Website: macys
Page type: billing-address
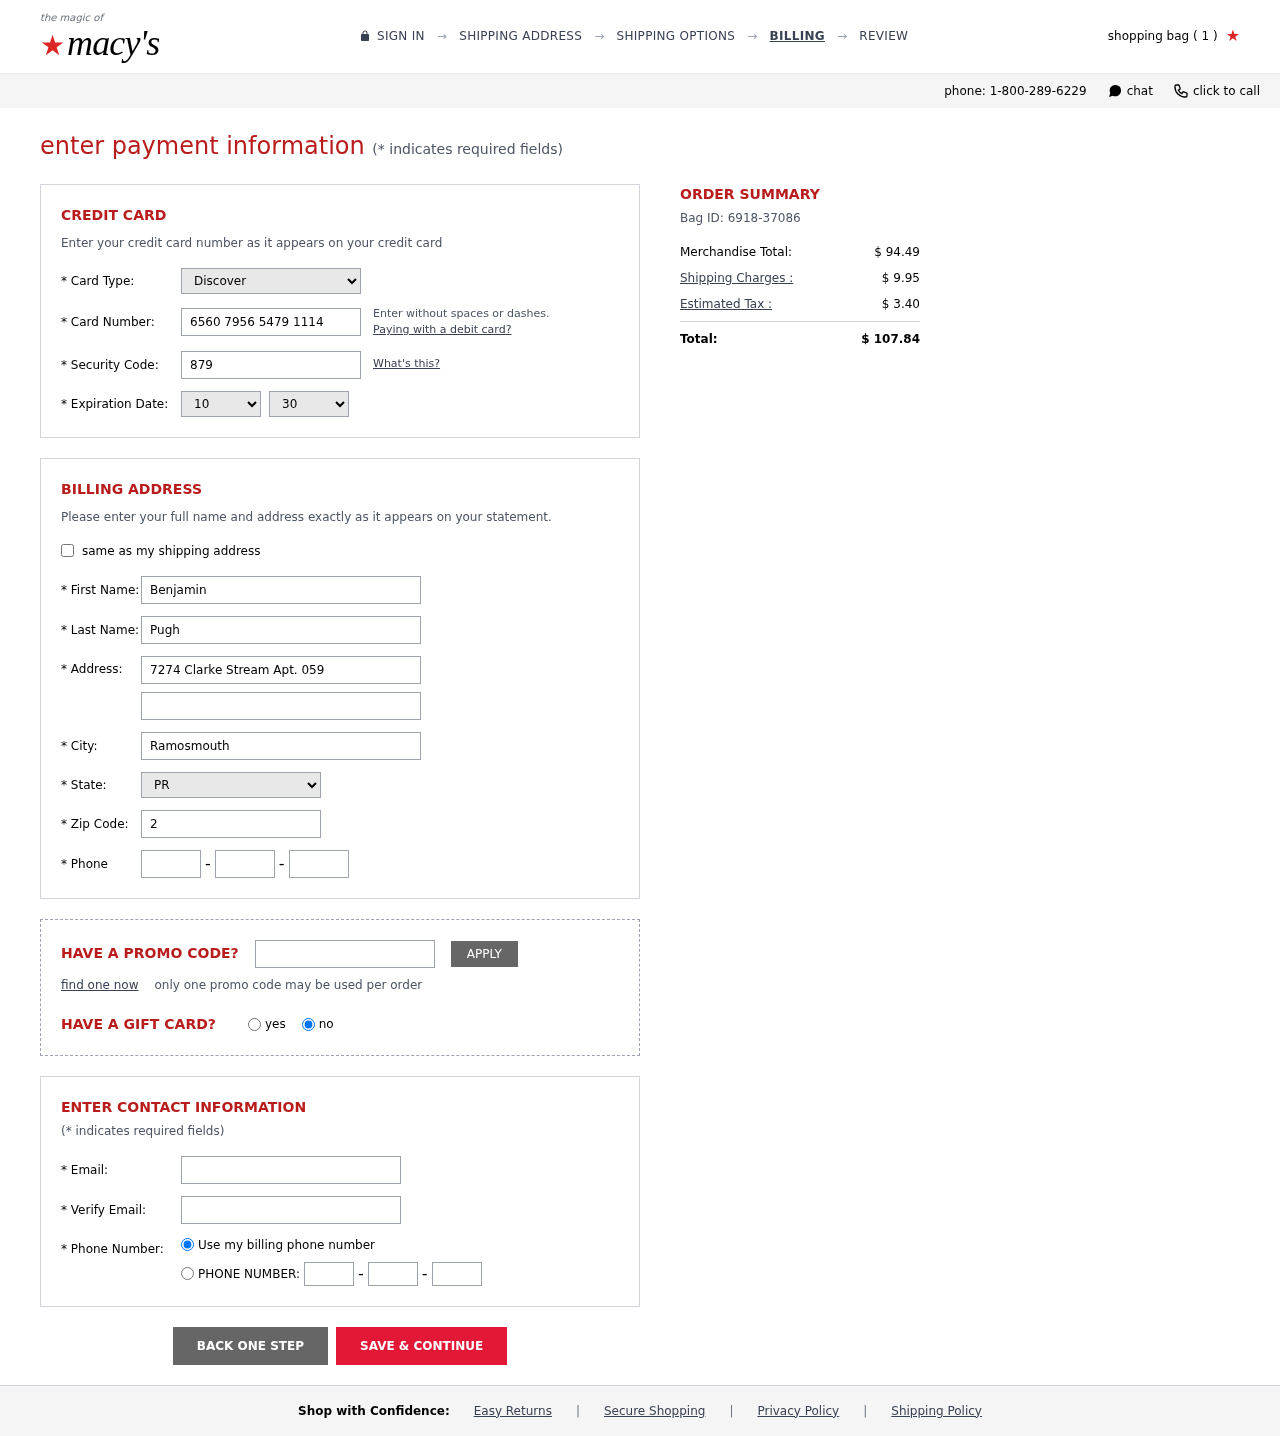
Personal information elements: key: PII_CARD_CVV
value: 879
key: PII_CARD_EXPIRY_MONTH
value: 10
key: PII_CARD_EXPIRY_YEAR
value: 30
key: PII_CARD_NUMBER
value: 6560 7956 5479 1114
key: PII_CARD_TYPE
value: Discover
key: PII_CITY
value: Ramosmouth
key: PII_EMAIL
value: bpugh@gmail.com
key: PII_FIRSTNAME
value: Benjamin
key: PII_LASTNAME
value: Pugh
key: PII_PHONE_AREA
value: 964
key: PII_PHONE_PREFIX
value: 415
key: PII_PHONE_SUFFIX
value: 8132
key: PII_POSTCODE
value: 23148
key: PII_STATE_ABBR
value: PR
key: PII_STREET
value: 7274 Clarke Stream Apt. 059
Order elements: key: ORDER_NUM_ITEMS
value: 1
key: ORDER_ID
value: Bag ID: 6918-37086
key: ORDER_SUBTOTAL
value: $ 94.49
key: ORDER_SHIPPING_COST
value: $ 9.95
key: ORDER_TAX
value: $ 3.40
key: ORDER_TOTAL
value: $ 107.84